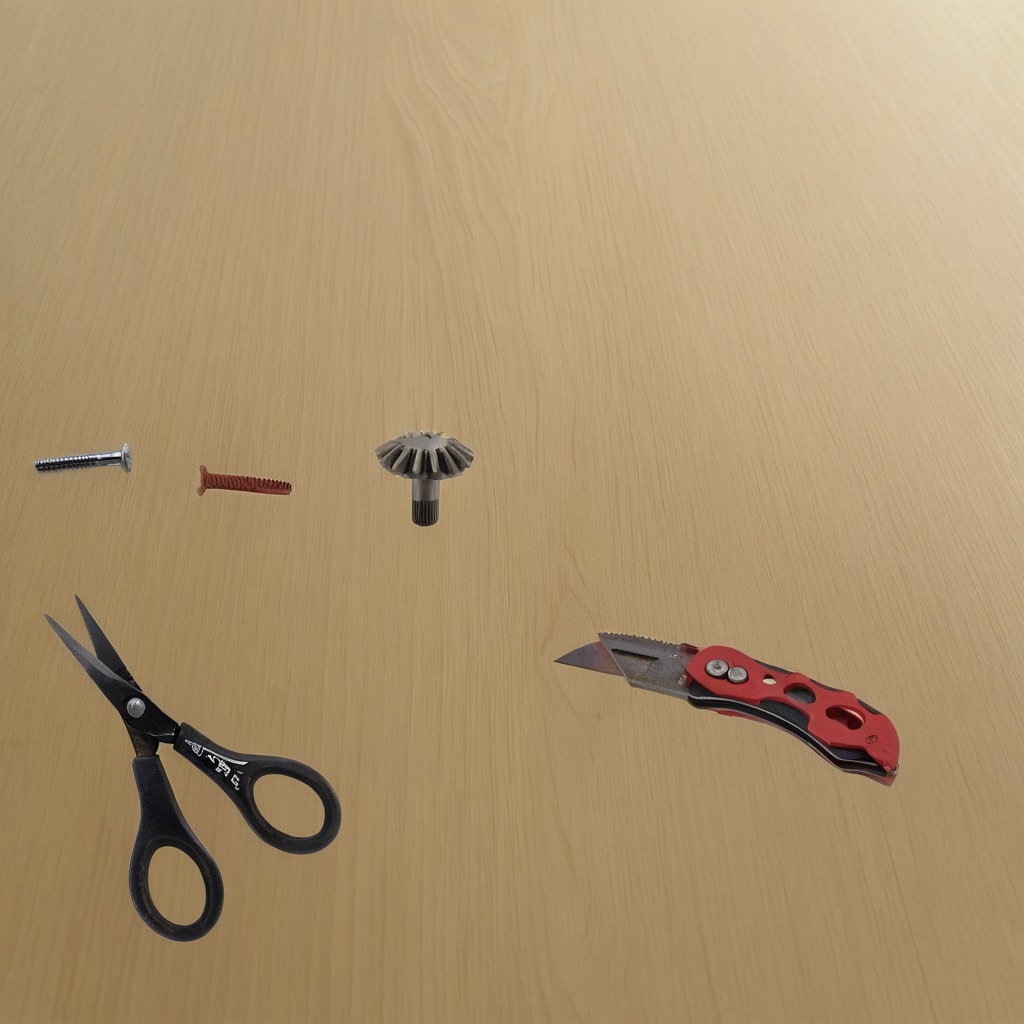
A steel gear with teeth, a utility knife, a metal machine screw, an iron nail, and a pair of scissors are lying on the plywood surface.